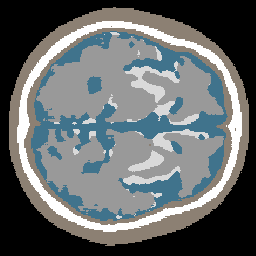
Label: no_lesion